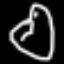
Label: clock